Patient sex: M
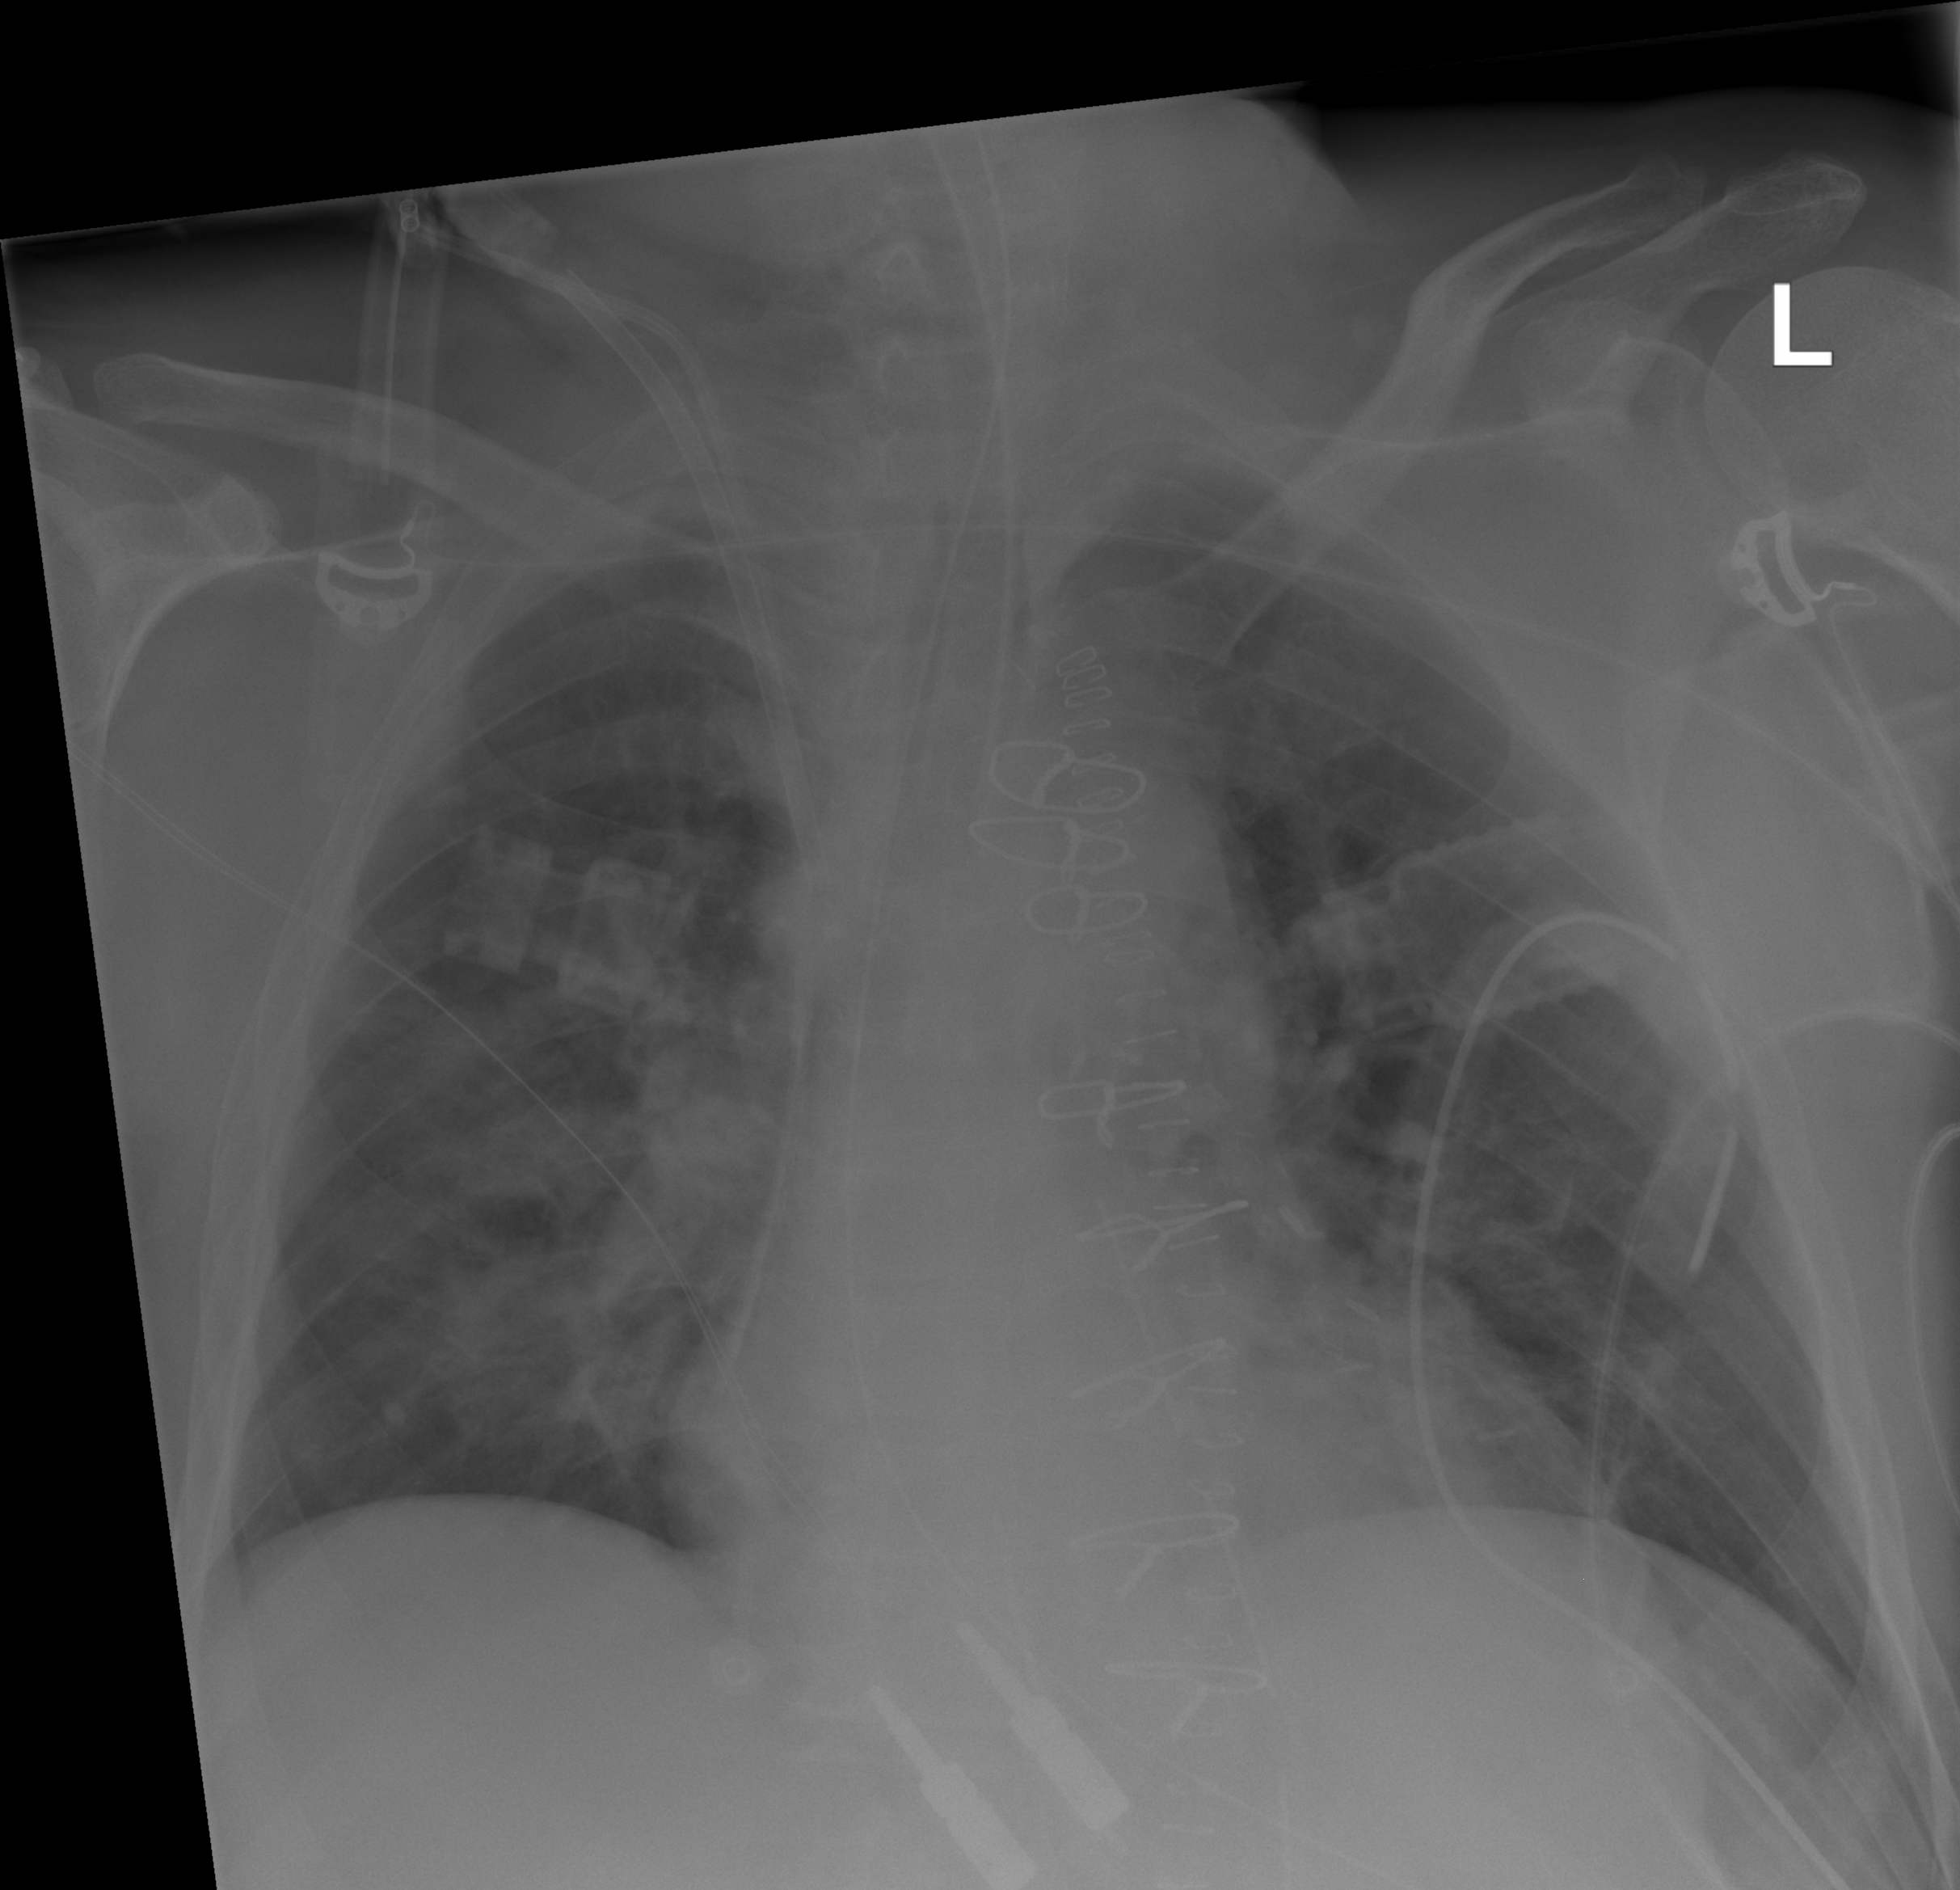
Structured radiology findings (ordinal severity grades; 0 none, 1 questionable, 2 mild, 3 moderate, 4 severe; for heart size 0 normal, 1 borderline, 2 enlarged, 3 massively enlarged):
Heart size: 0
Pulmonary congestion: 2
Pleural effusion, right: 0
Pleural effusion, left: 0
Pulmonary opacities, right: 2
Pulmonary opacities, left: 0
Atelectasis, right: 0
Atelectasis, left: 0